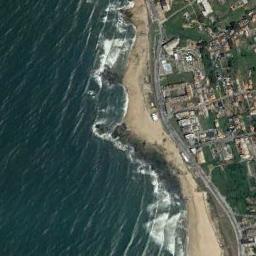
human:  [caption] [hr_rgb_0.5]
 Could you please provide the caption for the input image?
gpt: Deep blue water and dense houses .

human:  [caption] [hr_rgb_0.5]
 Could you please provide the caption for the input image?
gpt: The beach with khaki sand and the residential area beside .

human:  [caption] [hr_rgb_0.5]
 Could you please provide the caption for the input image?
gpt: There are many buildings and grass beside the beach .

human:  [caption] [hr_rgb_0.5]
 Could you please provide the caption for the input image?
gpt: There is spray on the beach .

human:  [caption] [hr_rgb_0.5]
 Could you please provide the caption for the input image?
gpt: Many buildings of different shapes are beside the beach .